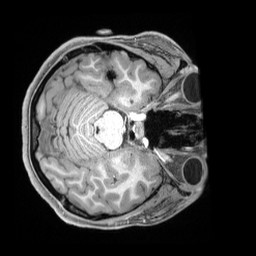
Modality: T1w
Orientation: axial
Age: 25
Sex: female
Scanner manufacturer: siemens
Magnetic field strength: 3 T
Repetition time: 2.4 s
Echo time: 0.00226 s